Field crop: maize
Growth stage: 2
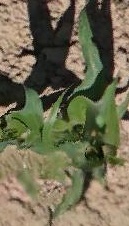
Species: maize